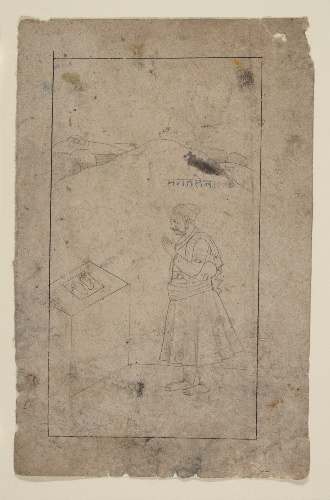
Date: mid-18th century
Object type: Drawing
Classification: Paintings
Medium: Ink and wash on paper
Culture: India (Pahari Hills, Guler)
Dimensions: Image (sight): 9 1/4 x 6 in. (23.5 x 15.2 cm)
Department: Asian Art
Credit line: Gift of Subhash Kapoor, in memory of his parents, Smt Shashi Kanta and Shree Parshotam Ram Kapoor, 2008
Accession year: 2008
Repository: Metropolitan Museum of Art, New York, NY
Tags: Men